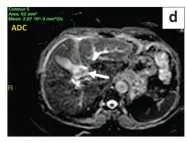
With low signal on the corresponding ADC map.
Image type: radiology (mri)